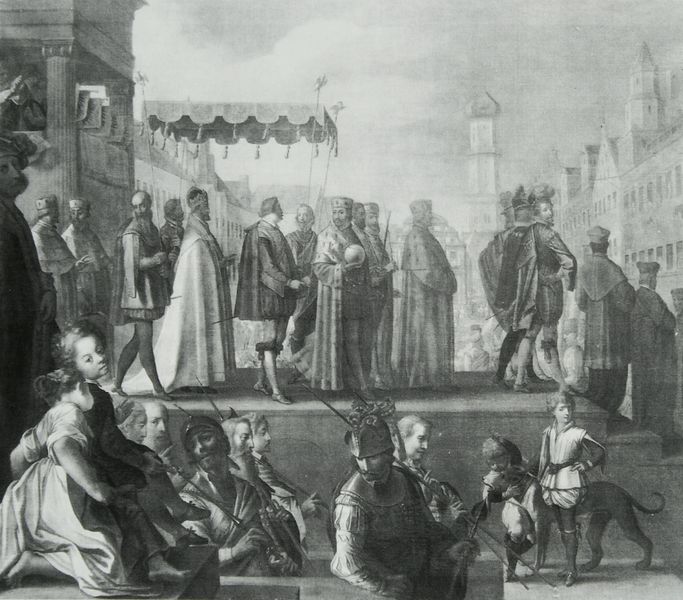
Titel: Einzug Karls V. auf den Weinmarkt zu Augsburg
Künstler: Matthäus Gundelach
Standort: Augsburg
Institution: Rathaus
Schlagwörter: gemälde, gruppe, himmel, mann, umhang, weiß, wolken, frauen, kirchturm, menschen, mädchen, sitzen, stadt, fenster, frau, grau, hut, männer, paris, schwarz, straße, säule, säulen, zeichnung, dach, gebäude, hund, hunde, schloss, tier, tiere, fest, malerei, menge, versammlung, bärte, feier, mütze, wand, falten, lang, mensch, stein, steine, häuser, gehen, kirche, mantel, gewänder, kind, personen, person, krone, kinder, pferd, turm, adelige, beine, balkon, fassade, schuhe, zug, dorf, mauer, grafik, platz, figuren, erhaben, treppe, bischof, kaiser, könig, lanze, papst, soldaten, wandgemälde, stufe, stufen, podest, junge, wände, cour, escalier, außen, burg, bayern, türme, palast, festung, druck, schwarzweiss, druckgrafik, radierung, stich, noir, waffen, soldat, wei0, mäntel, volk, kugel, helm, herrscher, kardinal, zeremonie, entwurf, menschenmenge, rathaus, rüstung, portal, maison, mauern, chien, ionisch, mittelalter, krönung, priester, schreiten, sombre, menschengruppe, vatikan, baldachin, geistliche, lanzen, prozession, troddeln, könige, königin, fanfaren, speer, fresko, kupferstich, auszug, gravure, ciel, couronne, festzug, épée, zepter, kardinäle, szepter, ville, enfants, colonne, roi, zeichung, enfant, fille, colonnes, dessin, kurfürst, augsburg, landshut, aachen, eglise, chateau, rat, fronleichnam, casque, reichsapfel, gens, public, soldats, tour, baiern, kleriker, sacre, noir et blanc, casques, hommes, lance, rome, perlach, chevalier, stahlstich, armes, défilé, marches, trier, chaussure, schwarz weiß foto, noblesse, pavillon, pape, steinew, escaliers, papa, entree, empereur, garde, cours, foule, royal, pope, estrade, lamnze, trme, dais, prélats, enafnts, papes, henri, tragebaldachin, innenstad, ausmarsch